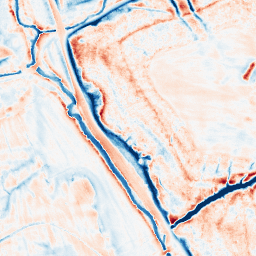
Category: edge_preserving
Decomposition family: anisotropic_diffusion
Decomposition parameters: iterations: 50
kappa: 30
gamma: 0.2
Upsampling method: quartic
Upsampling parameters: scale: 4
Upsampling scale: 4